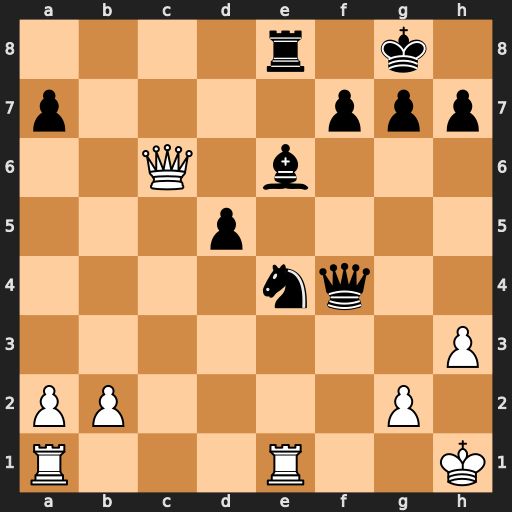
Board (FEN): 4r1k1/p4ppp/2Q1b3/3p4/4nq2/7P/PP4P1/R3R2K
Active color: w
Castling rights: -
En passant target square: -
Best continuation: Qxe8#